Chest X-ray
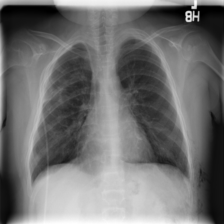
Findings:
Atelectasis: negative
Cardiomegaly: negative
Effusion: negative
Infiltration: negative
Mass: negative
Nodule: negative
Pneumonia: negative
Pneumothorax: negative
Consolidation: negative
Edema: negative
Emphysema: positive
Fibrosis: negative
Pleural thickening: negative
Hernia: negative